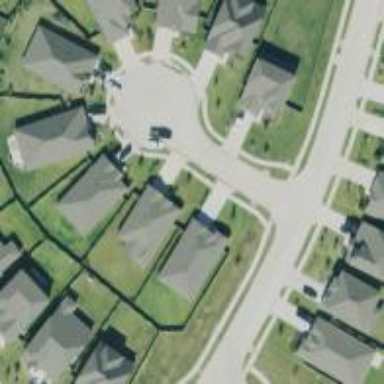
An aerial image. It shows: Residential road.